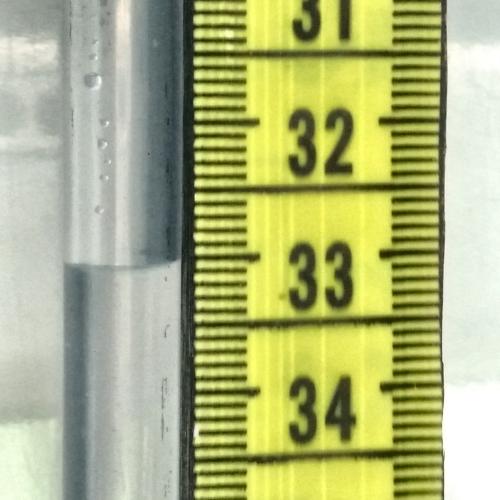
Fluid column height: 33.0 cm